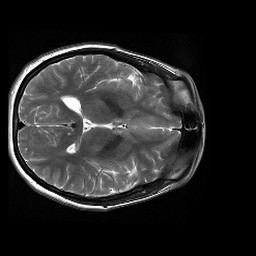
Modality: T2w
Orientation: axial
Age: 33
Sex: female
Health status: healthy
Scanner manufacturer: siemens
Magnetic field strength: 3 T
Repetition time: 4.01 s
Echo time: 0.116 s